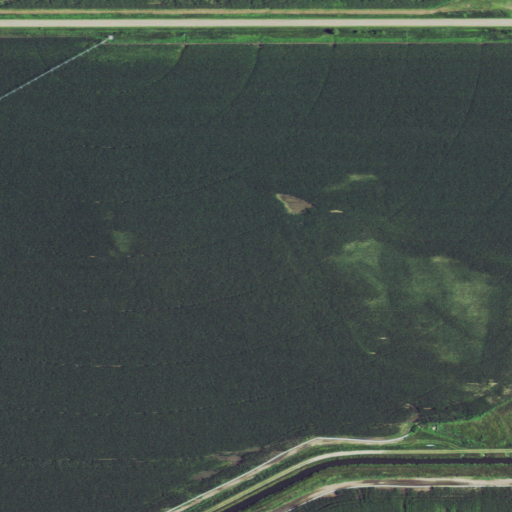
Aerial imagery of mountain in Nebraska named Ainsworth Table containing cultivated crops, open development, grassland, and low intensity development